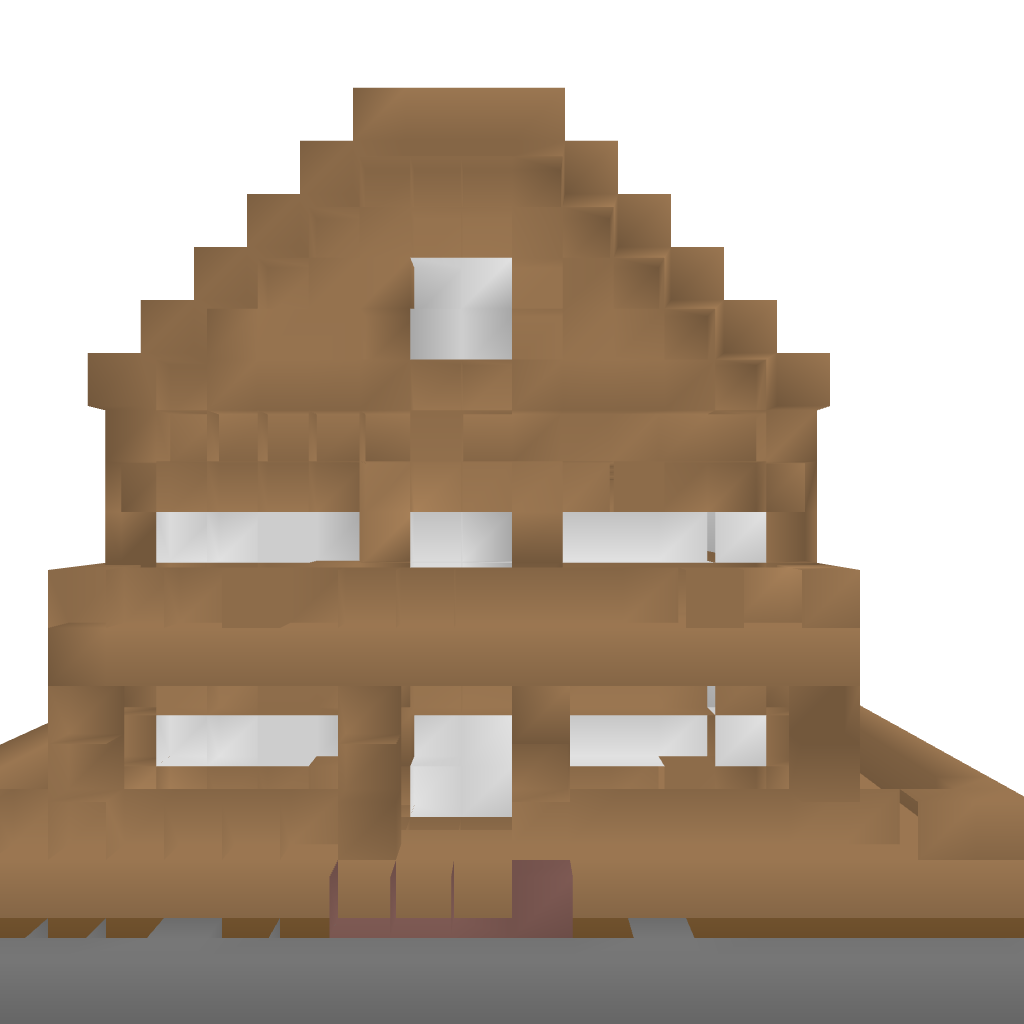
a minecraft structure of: Two story house good quality